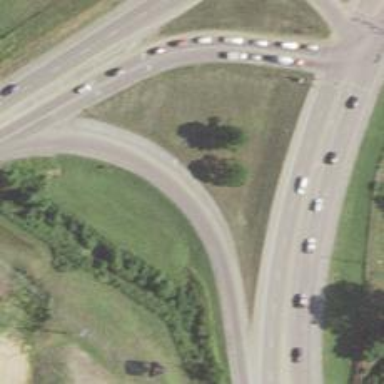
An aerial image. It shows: Primary link highway.